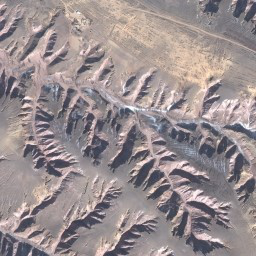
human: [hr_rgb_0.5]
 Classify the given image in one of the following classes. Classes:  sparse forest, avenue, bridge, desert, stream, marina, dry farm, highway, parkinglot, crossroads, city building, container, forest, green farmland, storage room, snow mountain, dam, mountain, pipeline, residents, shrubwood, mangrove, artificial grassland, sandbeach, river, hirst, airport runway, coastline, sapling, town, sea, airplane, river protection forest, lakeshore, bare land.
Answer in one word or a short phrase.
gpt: mountain